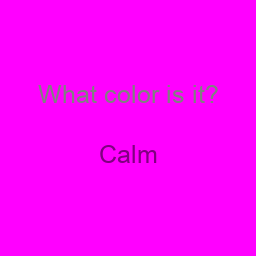
Color: purple
Background color: magenta
Question text color: gray